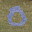
Label: 0